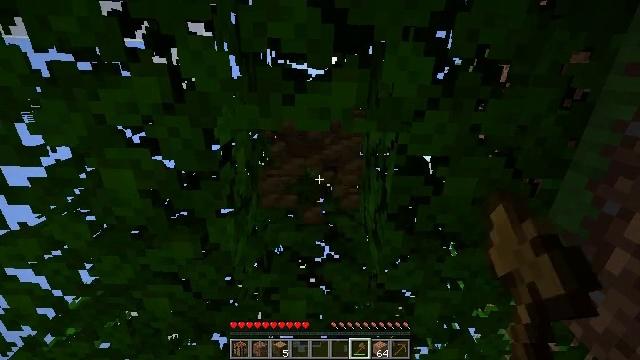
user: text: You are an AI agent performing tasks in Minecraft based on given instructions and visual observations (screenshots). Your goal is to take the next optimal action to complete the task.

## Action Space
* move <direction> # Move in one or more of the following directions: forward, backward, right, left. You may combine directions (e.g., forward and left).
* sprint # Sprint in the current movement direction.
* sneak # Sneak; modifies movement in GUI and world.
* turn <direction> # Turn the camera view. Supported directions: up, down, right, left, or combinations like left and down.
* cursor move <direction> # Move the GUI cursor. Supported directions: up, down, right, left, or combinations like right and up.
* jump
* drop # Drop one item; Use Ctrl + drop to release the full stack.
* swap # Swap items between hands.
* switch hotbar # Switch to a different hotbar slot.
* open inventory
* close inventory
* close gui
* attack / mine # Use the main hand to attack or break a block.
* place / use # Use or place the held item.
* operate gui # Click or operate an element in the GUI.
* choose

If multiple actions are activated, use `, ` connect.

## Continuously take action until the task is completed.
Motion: motion action
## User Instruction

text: Break the jungle log to gather wood.
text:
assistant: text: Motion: attack / mine